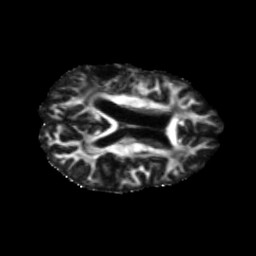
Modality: FA
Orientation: axial
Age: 58
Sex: female
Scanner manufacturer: siemens
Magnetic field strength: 3 T
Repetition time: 5.47 s
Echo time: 0.0854 s